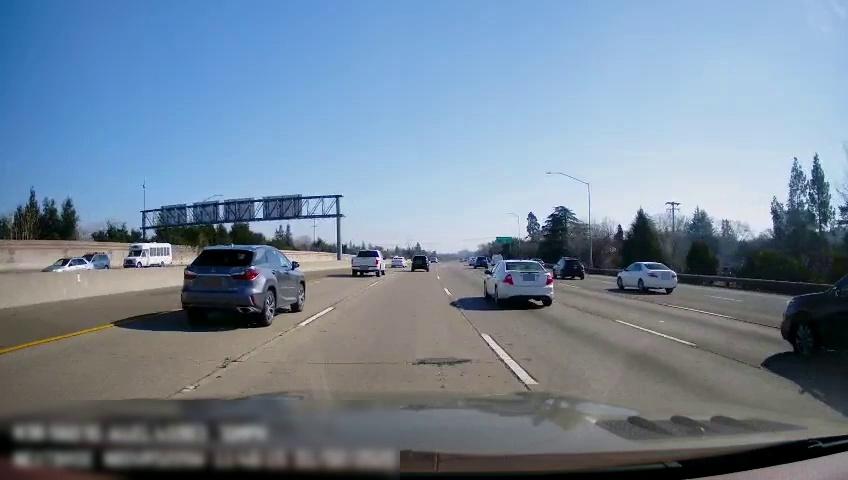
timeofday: Day
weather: Sunny
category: Vehicles | Bus
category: Vehicles | Car
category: Vehicles | Car
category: Drivable Space
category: Vehicles | Car
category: Vehicles | Truck
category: Vehicles | Car
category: Vehicles | Car
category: Vehicles | Car
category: Vehicles | Car
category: Vehicles | SUV
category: Vehicles | SUV
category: Vehicles | Van
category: Vehicles | Car
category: Vehicles | SUV
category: Vehicles | SUV
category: Lanes | Current Lane
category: Lanes | Current Lane
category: Lanes | Alternate Lane
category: Lanes | Alternate Lane
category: Lanes | Alternate Lane
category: Lanes | Alternate Lane
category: Traffic | Signs
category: Traffic | Signs
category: Traffic | Signs
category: Traffic | Signs
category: Traffic | Signs